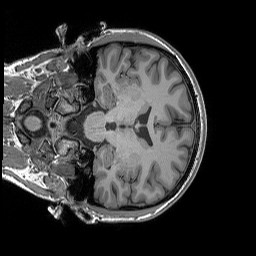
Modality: T1w
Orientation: coronal
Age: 23
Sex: female
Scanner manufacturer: siemens
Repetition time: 2.25 s
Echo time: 0.00302 s